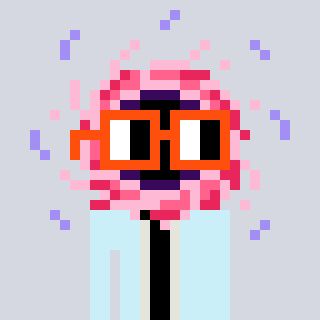
a pixel art character with square orange glasses, a blackhole-shaped head and a cold-colored body on a cool background